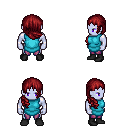
a pixel art fantasy rpg character, male body template, dark elf, purple skin, teal tunic, magenta pants, brunette right-swept hairstyle, black shoes, four views (front, back, left, right), 2x2 character sprite sheet, small pixel art, hard edges, no anti-aliasing